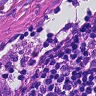
Metastatic tissue present: yes